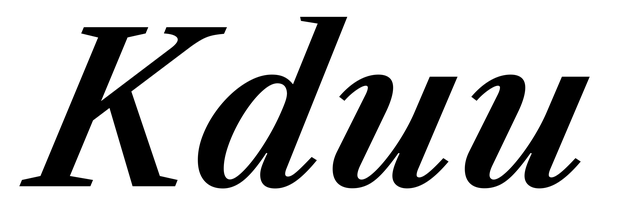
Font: LibreCaslonText-Italic_SemiBold_Italic